Question: Given a period starting from 'StartingDate' to 'EndingDate'.
I want to get the intervals within that period starting given 'StartingMonth' and 'EndingMonth'.
Example :
'''
StartingMonth = april (4)
EndingMonth = november (11)
'''
Periods :
'''
Period A : StartingDate = (2014, 03, 01); EndingDate = (2015, 02, 28);
Period B : StartingDate = (2014, 07, 01); EndingDate = (2015, 06, 30);
Period C : StartingDate = (2014, 01, 01); EndingDate = (2015, 12, 31);
'''
Would return :
'''
Period A : 1 sub-period = (2014, 4, 1) - (2014, 11, 30)
Period B : 2 sub-periods = (2014, 7, 1) - (2014, 11, 30) ; (2015, 4, 1) - (2015, 6, 30)
Period C : 2 sub-periods = (2014, 4, 1) - (2014, 11, 30) ; (2015, 4, 1) - (2015, 11, 30)
'''
I have tried this (seems to be the hard way and does not manage multiple sub-periods):
May be an easier way using LINQ ?
'''
if (StartingDate.Month < startingMonth && EndingDate.Month < endingMonth)
{
periods.Add(new PeriodInterval
{
StartDate = new DateTime(StartingDate.Year, startingMonth, 1),
EndDate = new DateTime(StartingDate.Year, endingMonth, EndingDate.Day)
});
}
if (StartingDate.Month > startingMonth && EndingDate.Month > endingMonth)
{
periods.Add(new PeriodInterval
{
StartDate = new DateTime(StartingDate.Year, startingMonth, 1),
EndDate = new DateTime(StartingDate.Year, endingMonth, EndingDate.Day)
});
}
if (StartingDate.Month < startingMonth && EndingDate.Month > endingMonth)
{
periods.Add(new PeriodInterval
{
StartDate = new DateTime(StartingDate.Year, startingMonth, 1),
EndDate = new DateTime(StartingDate.Year, endingMonth, EndingDate.Day)
});
}
if (StartingDate.Month > startingMonth && EndingDate.Month < endingMonth)
{
periods.Add(new PeriodInterval
{
StartDate = new DateTime(StartingDate.Year, startingMonth, 1),
EndDate = new DateTime(StartingDate.Year, endingMonth, EndingDate.Day)
});
}
'''
The idea is to returns the blue periods within the red period :

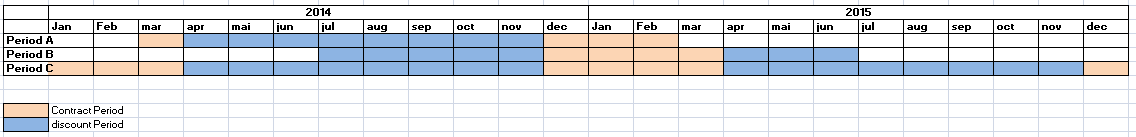
Answer: '''
class Discount
{
public int DiscountID { get; set; } //You will need some Key field if you are storing these in a database.
public DateTime issueDate { get; set; }
public DateTime expirationDate { get; set; }
public List<PeriodInterval> intervals { get; set; }
public Discount(DateTime IssueDate, DateTime ExpirationDate)
{
issueDate = IssueDate;
expirationDate = ExpirationDate;
intervals = new List<PeriodInterval>();
}
public void AddInterval(DateTime StartDate, DateTime EndDate)
{
intervals.Add(new PeriodInterval() {
StartMonth=StartDate.Month,
StartDay=StartDate.Day,
EndMonth=EndDate.Month,
EndDay=EndDate.Day
});
}
public List<Period> GetPeriods()
{
List<Period> periods=new List<Period>();
int yearCount = expirationDate.Year-issueDate.Year+1; //+1: Run at least one year against the periods.
for (int i = 0; i < yearCount; i++)
{
//Loop through all the years and add 'Periods' from all the PeriodInterval info.
foreach (PeriodInterval pi in intervals)
{
var period = pi.GetPeriod(issueDate, expirationDate, i);
if (period != null)
periods.Add(period);
}
}
return periods;
}
}
class Period
{
public DateTime StartDate { get; set; }
public DateTime EndDate { get; set; }
}
class PeriodInterval
{
public int PeriodIntervalID { get; set; } //You will need some Key field if you are storing these in a database.
public int DiscountID { get; set; } //Foreign Key to Discount. This is alsof for database storage.
public int StartMonth { get; set; }
public int StartDay { get; set; }
public int EndMonth { get; set; }
public int EndDay { get; set; }
public Period GetPeriod(DateTime issueDate, DateTime expirationDate, int Year)
{
DateTime PeriodStart = new DateTime(issueDate.AddYears(Year).Year, StartMonth, StartDay);
DateTime PeriodEnd = new DateTime(issueDate.AddYears(Year).Year, EndMonth, EndDay);
PeriodStart=new DateTime(Math.Max(PeriodStart.Ticks, issueDate.Ticks)); //Limit period to the max of the two start dates.
PeriodEnd = new DateTime(Math.Min(PeriodEnd.Ticks, expirationDate.Ticks)); //Limit period to the min of the two end dates.
if(PeriodEnd>PeriodStart) //If a valid period
{
return new Period()
{
StartDate = PeriodStart,
EndDate = PeriodEnd
};
}
//Default Return Null
return null;
}
}
'''
I built a console application to test this out:
'''
static void Main(string[] args)
{
List<Discount> Discounts = new List<Discount>();
Discount d1 = new Discount(new DateTime(2014, 3, 1), new DateTime(2015, 02, 28));
Discount d2 = new Discount(new DateTime(2014, 7, 1), new DateTime(2015, 06, 30));
Discount d3 = new Discount(new DateTime(2014, 01, 1), new DateTime(2015, 12, 31));
Discounts.Add(d1);
Discounts.Add(d2);
Discounts.Add(d3);
foreach (Discount d in Discounts)
{
d.AddInterval(new DateTime(2014, 4, 1), new DateTime(2014, 11, 30));
Console.WriteLine("IssueDate:{0} ExpirationDate:{1}", d.issueDate, d.expirationDate);
foreach (Period p in d.GetPeriods())
{
Console.WriteLine("Start:{0} End:{1}", p.StartDate, p.EndDate);
}
}
Console.ReadLine();
}
'''
Here's what that prints out: